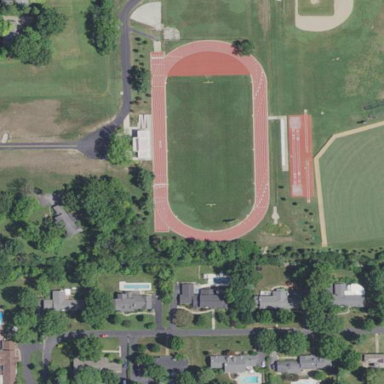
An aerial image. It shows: Track in leisure land.